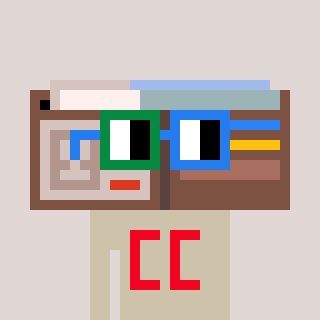
a pixel art character with square green and blue glasses, a wallet-shaped head and a bege-colored body on a warm background